Field crop: maize
Growth stage: 1
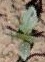
Species: datura